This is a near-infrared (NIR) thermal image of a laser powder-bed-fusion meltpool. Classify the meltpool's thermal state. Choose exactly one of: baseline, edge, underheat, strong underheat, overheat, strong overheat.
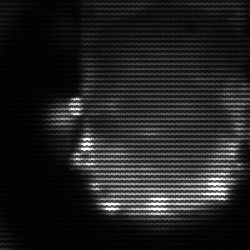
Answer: baseline